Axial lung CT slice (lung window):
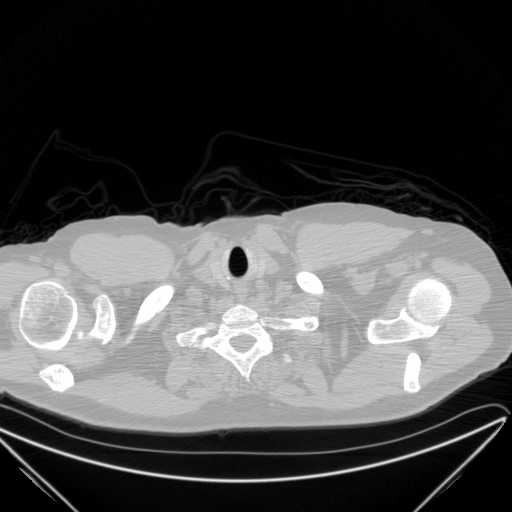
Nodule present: no